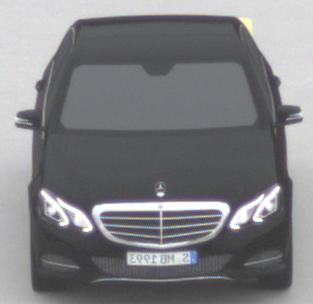
Make: Mercedes-Benz
Model: E 200
Detailed model: E-Class (212) Limousine
Model produced from: 2013/04
Model produced until: 2015/10
Doors: 4
Color: black
Road condition: dry road
Daytime: midday
Contrast: low contrast